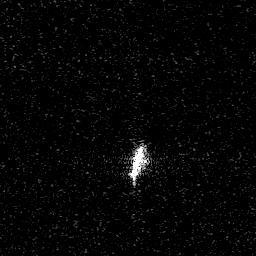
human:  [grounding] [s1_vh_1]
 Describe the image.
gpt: In the satellite image, there is  <ref>1 medium ship </ref> <box>[[49, 58, 58, 70, 0]]</box> located at center.